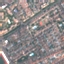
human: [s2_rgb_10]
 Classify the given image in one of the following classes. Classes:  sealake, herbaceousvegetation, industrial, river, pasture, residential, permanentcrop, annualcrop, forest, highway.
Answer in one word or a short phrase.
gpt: Residential